Interaction volume radius: 10 \u00c5
Interaction volume height: 40 \u00c5
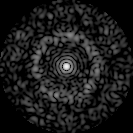
Disorder parameter: 0.8589